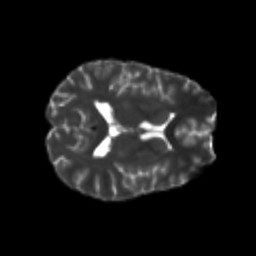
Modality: T2w
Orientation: axial
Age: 23
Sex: female
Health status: healthy
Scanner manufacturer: philips
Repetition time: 7.388 s
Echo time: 0.08599 s